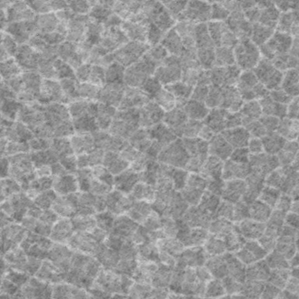
Label: frost